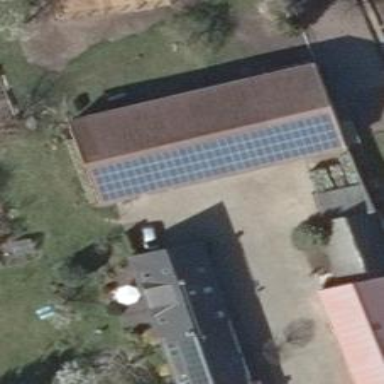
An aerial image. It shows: Solar power generator using photovoltaic method with solar photovoltaic panel types.